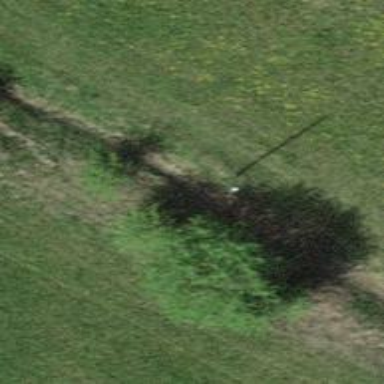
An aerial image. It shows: Utility pole in the area.